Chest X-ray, AP view. Patient: 45 years old, sex F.
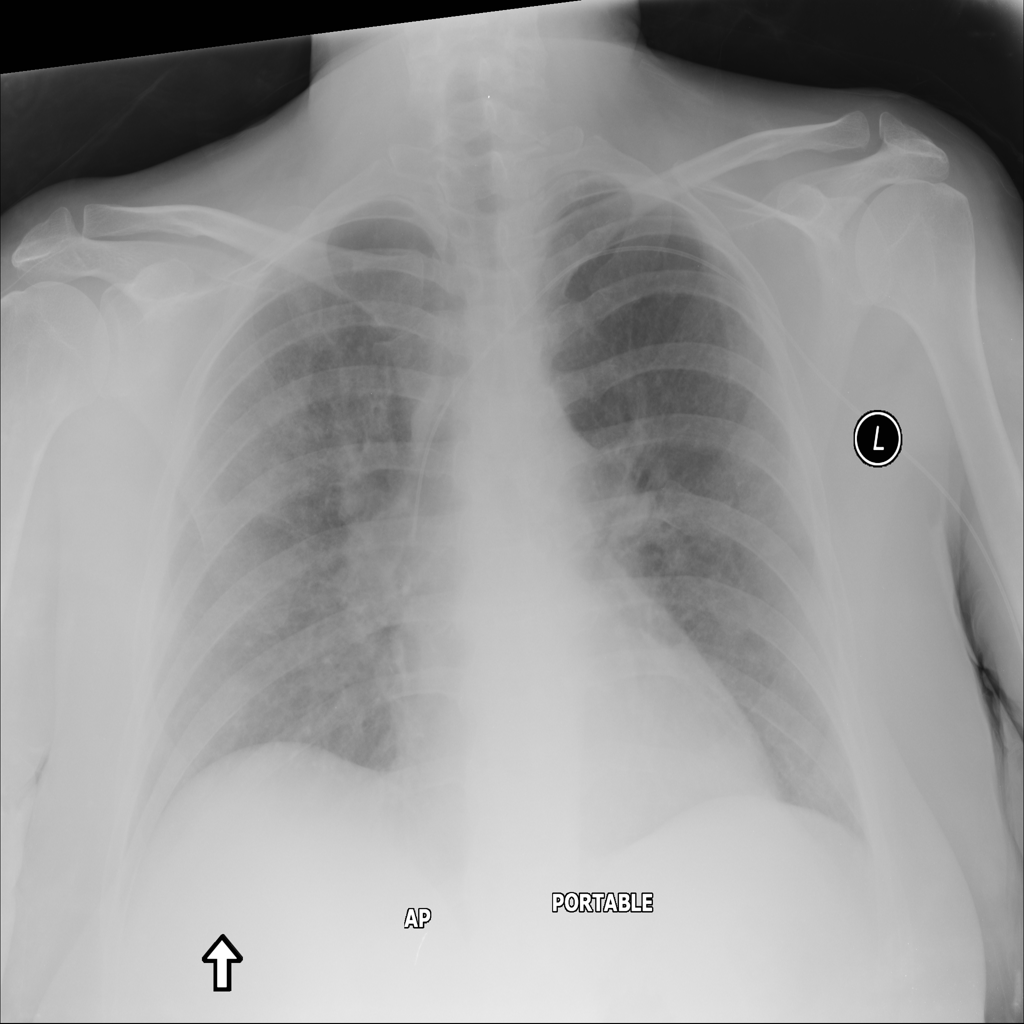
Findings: Consolidation